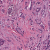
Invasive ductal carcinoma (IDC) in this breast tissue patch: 1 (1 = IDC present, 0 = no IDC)